Field crop: tomato
Growth stage: 1
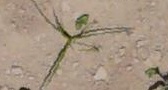
Species: cyperus